Question: <URL>
Please have a look for the screenshots & HTML code, where I need to scroll down the scroller & click on logout which is the last module among this list of 10 modules.As the element is not visible here, i need to scroll down to select that element.
Note that i have tried all possible commands of draganddrop,clickandhold,action,keydown etc., But by using this it scrolls down the current screen & not the sidebar!
I tried with this,
'''
Actions builder = new Actions(driver);
Actions dragAndDrop = builder.clickAndHold(driver.findElement(By.cssSelector("div.slimScrollBar")));
// bulder.moveToElement(otherElement)
builder.release(driver.findElement(By.xpath("id('sidebar')/div/div[1]/ul/li[10]/a"))).build();
dragAndDrop.perform();
'''
Please provide me possible solutions using java!
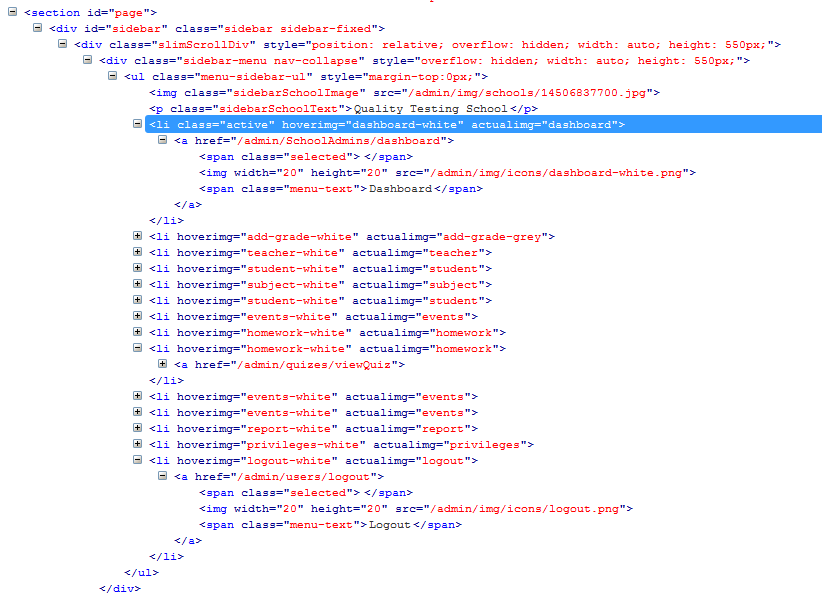
Answer: Please use JavaScript executor in Selenium which will scroll until element is not found.
Check below article and let me know if still facing some issues.
<URL>